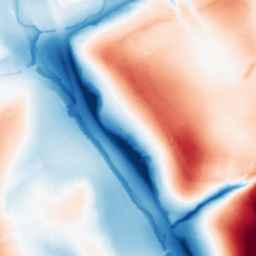
Category: classical
Decomposition family: gaussian_anisotropic
Decomposition parameters: sigma_x: 50
sigma_y: 10
Upsampling method: quintic
Upsampling parameters: scale: 4
Upsampling scale: 4